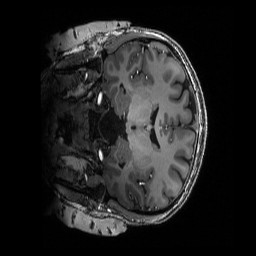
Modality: T1w
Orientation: coronal
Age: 30
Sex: female
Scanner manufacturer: siemens
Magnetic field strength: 6.98 T
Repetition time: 3.1 s
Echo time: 0.00242 s